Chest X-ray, PA view. Patient: 37 years old, sex F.
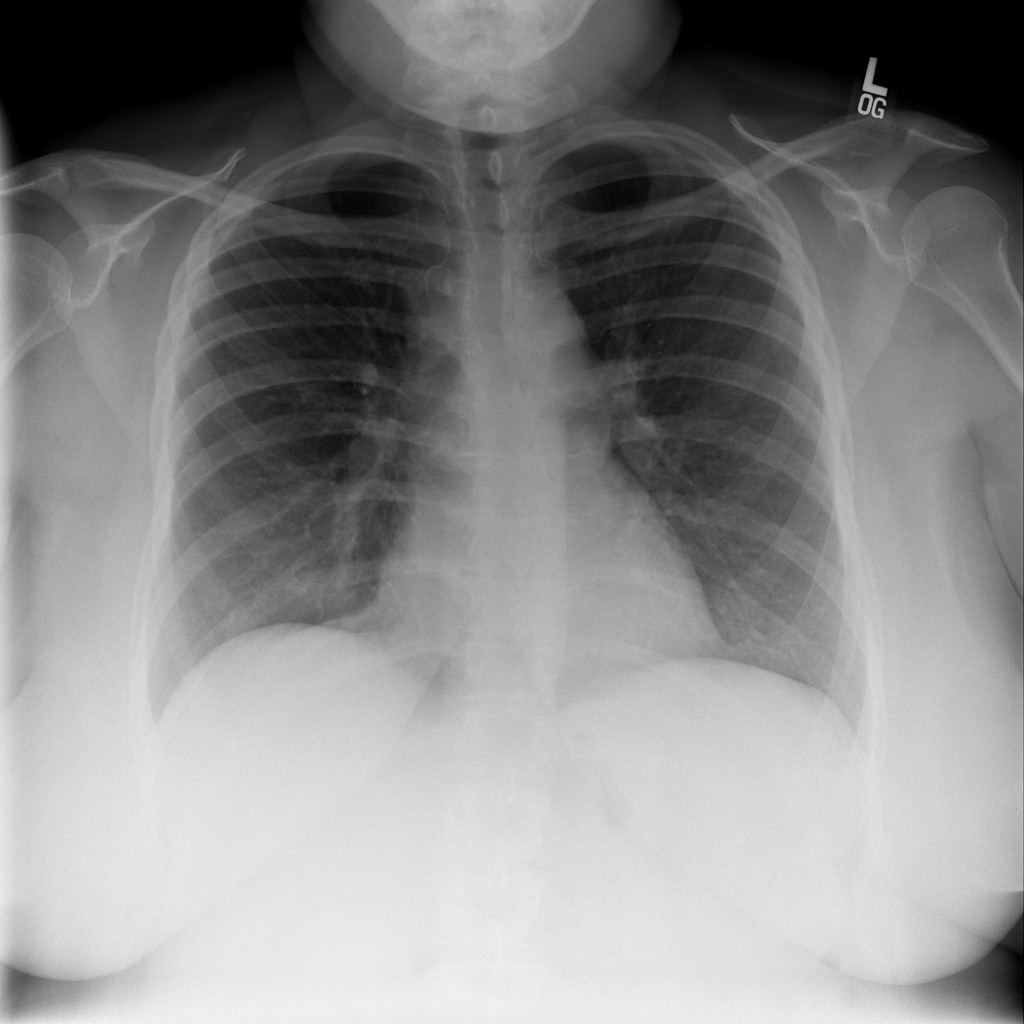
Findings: No Finding